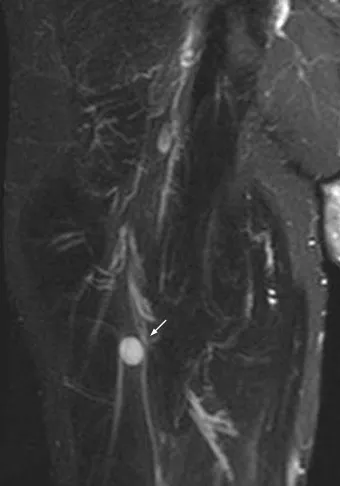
Whole-body MRI (T2WI) identified structure of increased signal intensity in close relation to the sciatic nerve (arrow).
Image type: radiology (mri)